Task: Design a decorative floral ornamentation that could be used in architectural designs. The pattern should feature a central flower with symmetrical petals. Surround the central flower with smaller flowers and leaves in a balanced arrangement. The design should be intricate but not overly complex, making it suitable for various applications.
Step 431:
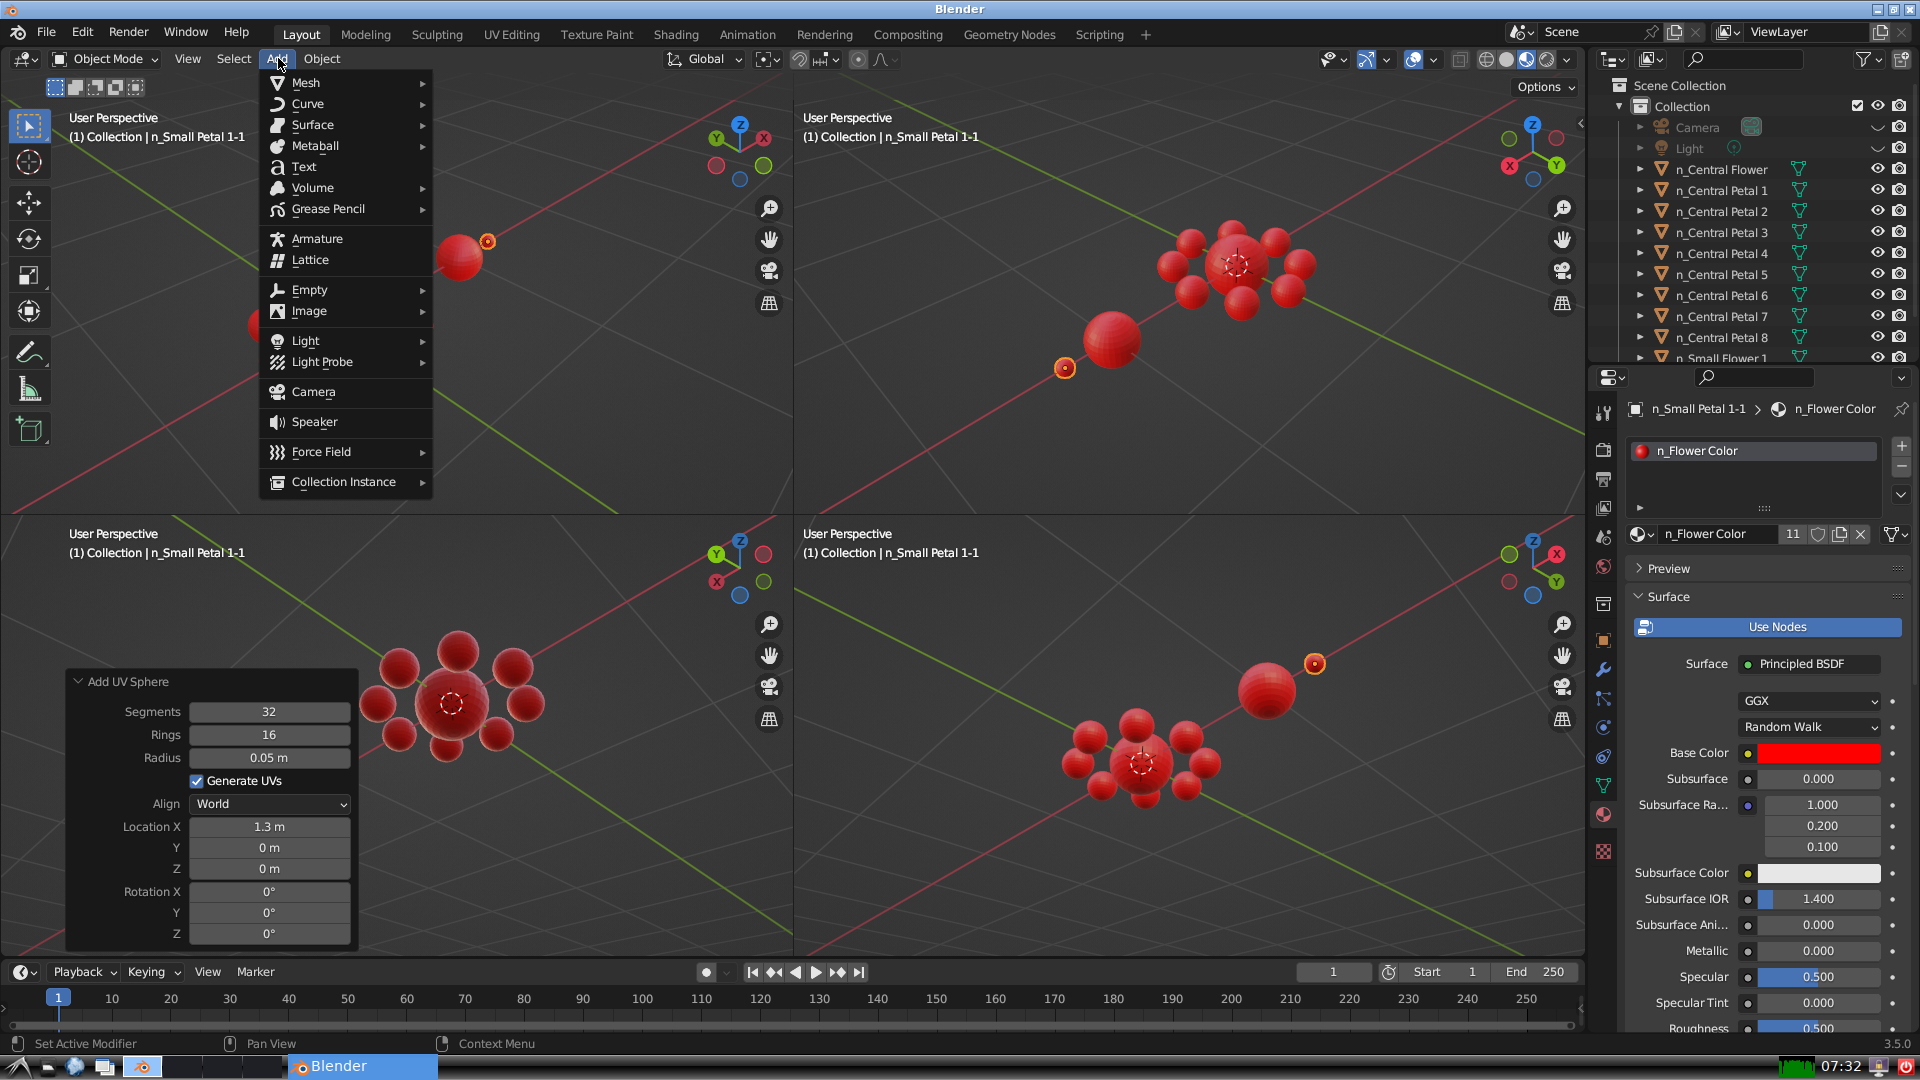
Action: {"mouse_move": [304, 82]}